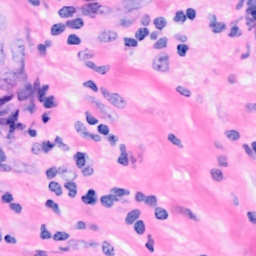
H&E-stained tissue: Breast